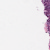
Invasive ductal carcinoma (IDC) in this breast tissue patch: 1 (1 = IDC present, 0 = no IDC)